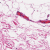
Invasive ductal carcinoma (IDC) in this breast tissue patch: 0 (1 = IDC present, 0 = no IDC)